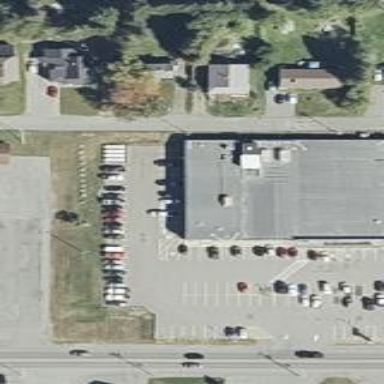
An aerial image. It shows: Supermarket building.